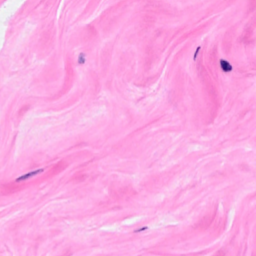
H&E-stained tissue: Breast